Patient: sex M, age 60
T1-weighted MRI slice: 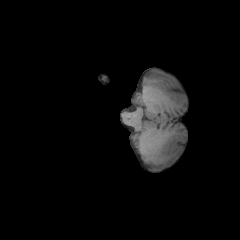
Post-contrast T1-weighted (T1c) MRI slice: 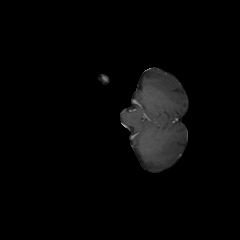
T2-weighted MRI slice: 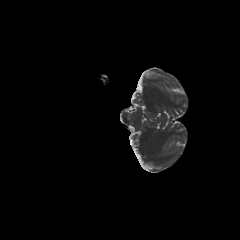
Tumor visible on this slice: no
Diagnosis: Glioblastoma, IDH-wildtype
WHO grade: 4